Question: I am trying to better understand how to control the size of Views in terms of older iphones and the new iphones difference in size.
If I have a design like the below example, how should this be coded programatically in terms of the subviews.

Excuse the badly drawn diagram but it should help to explain.
In this example, the fieldView and buttonView would always need to remain a fixed size as they have objects which would not look great when made smaller. However the logoview has another sub view for the logo itself, so could be shrinked depending on device/screen size.
How would this be accomplished? Setting up the example subviews programatically. The part I do not understand is that in viewDidLoad where the subviews are created would you not have to create in order like this:
'''
-(void)ViewDidLoad {
CGRect screen = [[UIScreen mainScreen] applicationFrame];
wholeView = [[UIView alloc] initWithFrame:CGRectMake(self.view.bounds.origin.x, self.view.bounds.origin.y, self.view.bounds.size.width, self.view.bounds.size.height)];
logoView = [[UIView alloc] initWithFrame:CGRectMake(0,0,320,150);
fieldView = [[UITableView alloc] initWithFrame:CGRectMake(0, logoView.bounds.size.height, 320, 100);
'''
I understand about using
> autoresizingMask
but how would it come into use in terms of working out a height depending on the actual view size available?
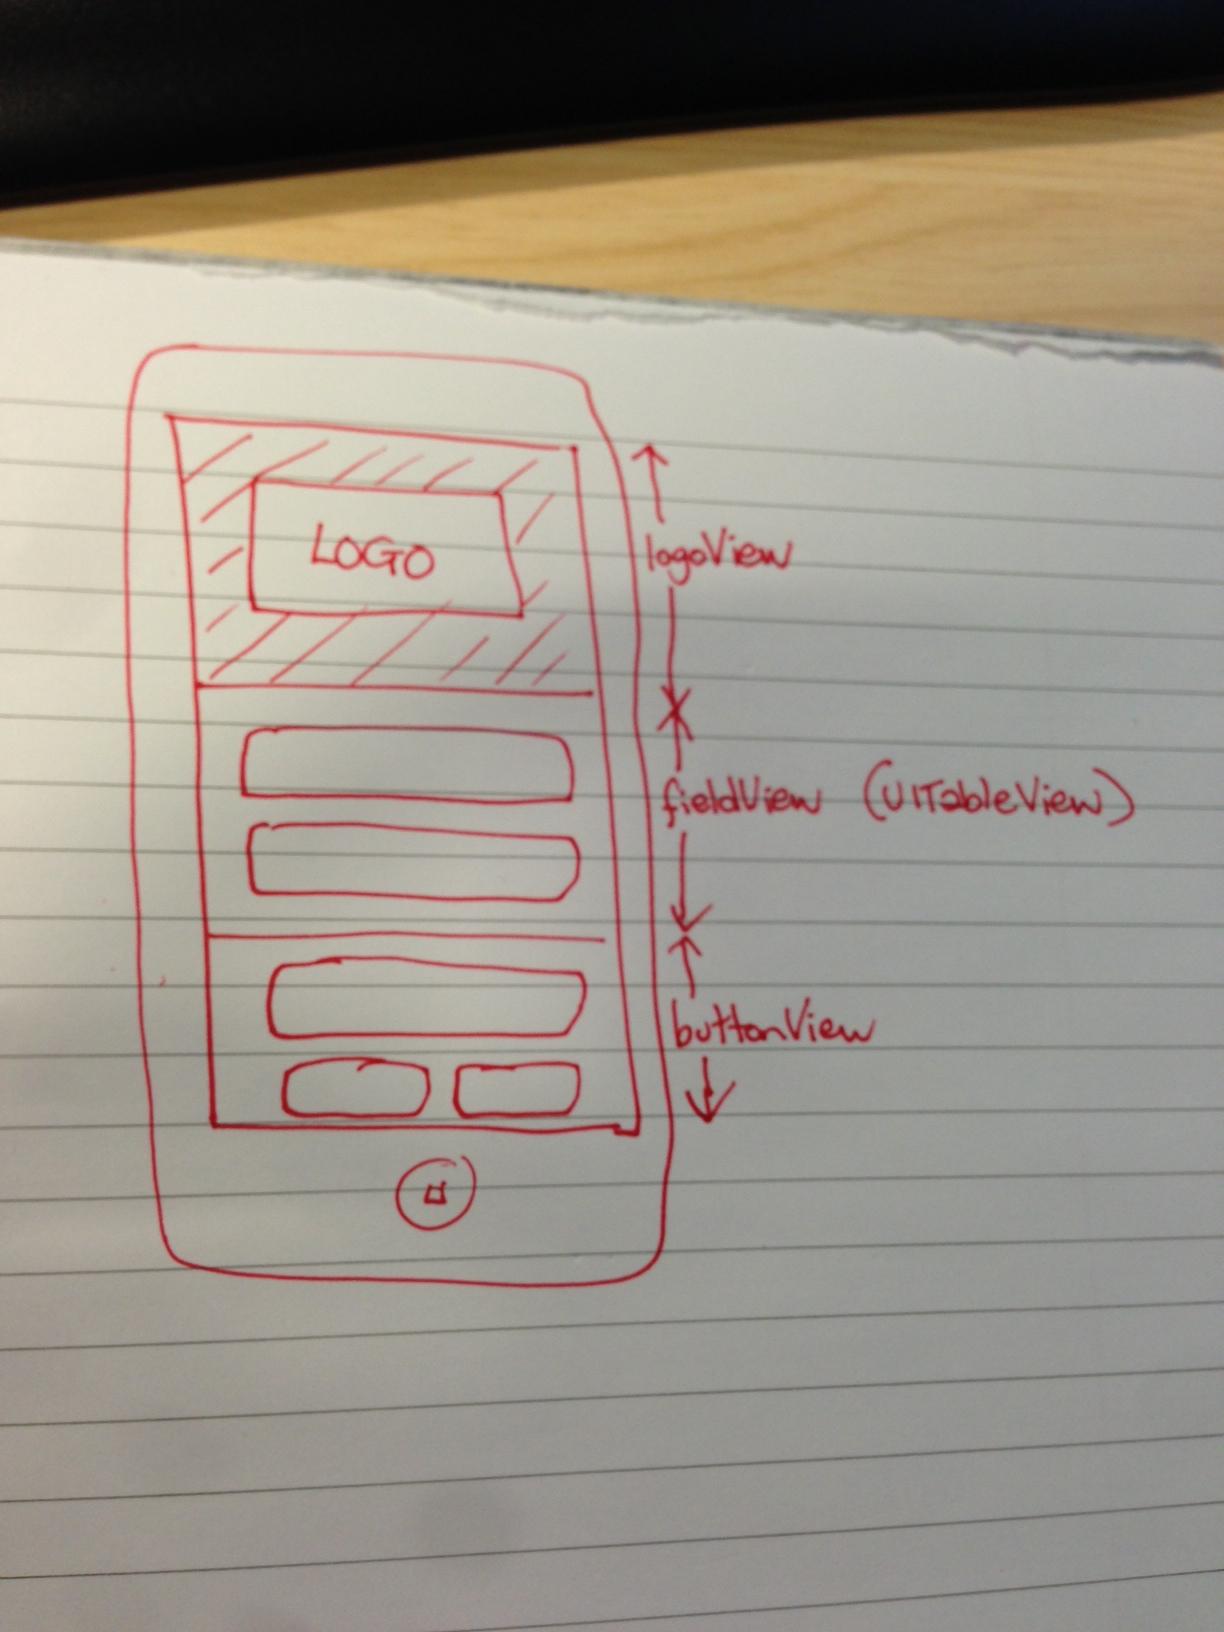
Answer: Not sure I understand your doubts, but adding the following should do the trick:
'''
self.view.autoresizingMask = UIViewAutoresizingFlexibleWidth | UIViewAutoresizingFlexibleHeight;
logoView.autoresizingMask = UIViewAutoresizingFlexibleWidth | UIViewAutoresizingFlexibleHeight;
'''
The remaining view would keep both their margins and height/width fixed (i.e., the default value of 'UIViewAutoresizingNone' for their 'autoresizingMask' is fine.)
> how would it come into use in terms of working out a height depending on the actual view size available?
basically, what you see on your iPhone display is a hierarchy of views; the topmost view in this hierarchy is a 'UIWindow'. This has the same size as the device screen (it is initialized that way).
Now, in the code above, our 'logoView' has fixed margins: this means that it will remain at the same distance from the container view frame; if we specify that is size is flexible, then the logoView will simply occupy the whole space to keep the margins fixed.